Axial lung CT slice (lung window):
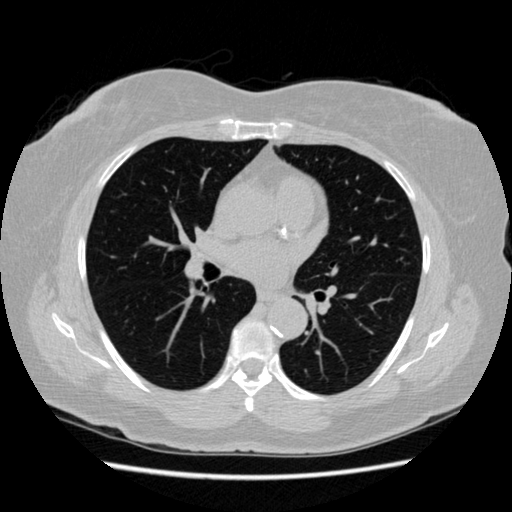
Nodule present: no